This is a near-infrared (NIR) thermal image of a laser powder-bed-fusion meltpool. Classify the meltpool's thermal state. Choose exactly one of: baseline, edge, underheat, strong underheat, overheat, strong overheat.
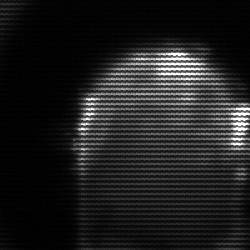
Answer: baseline